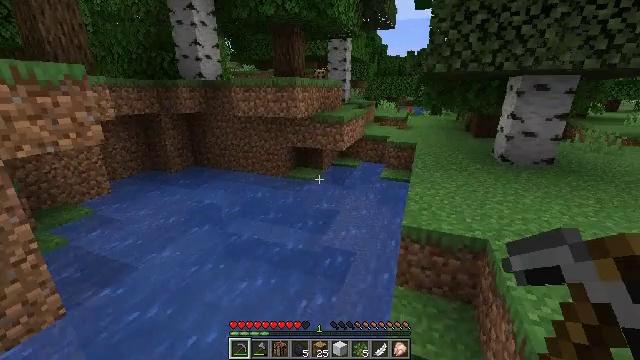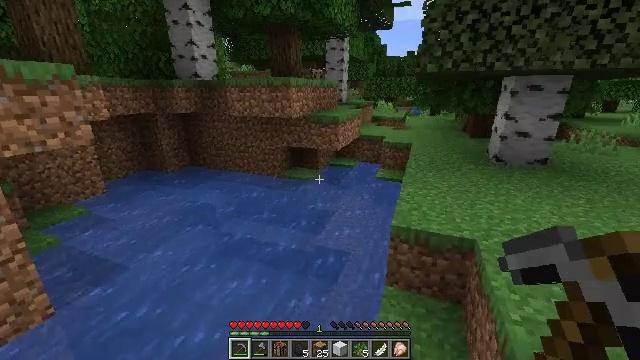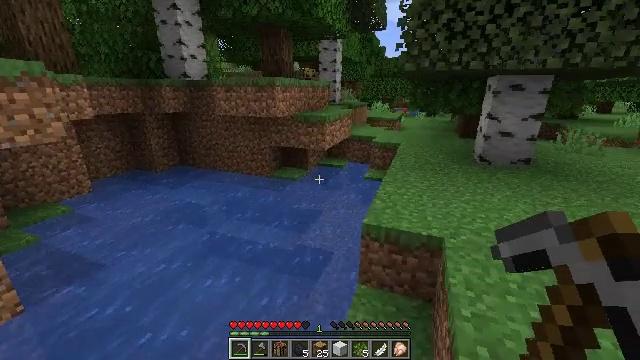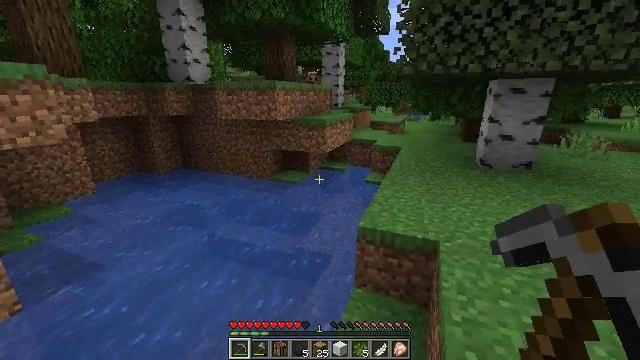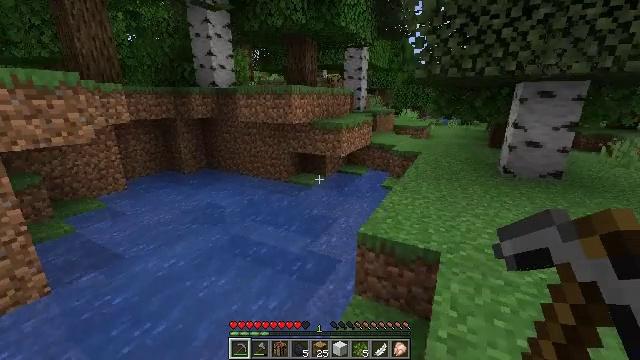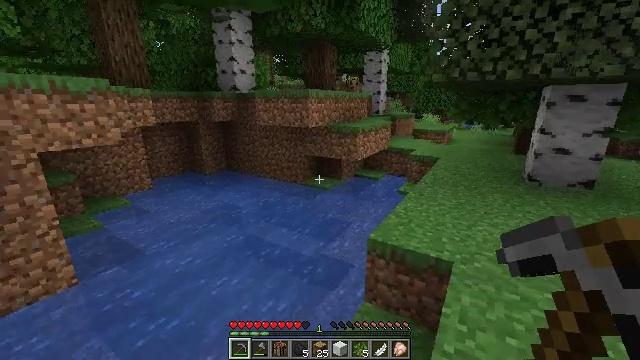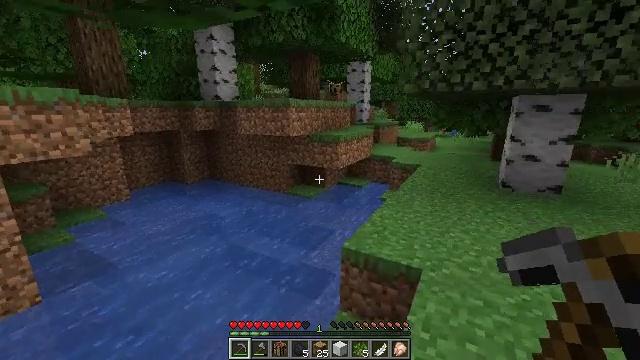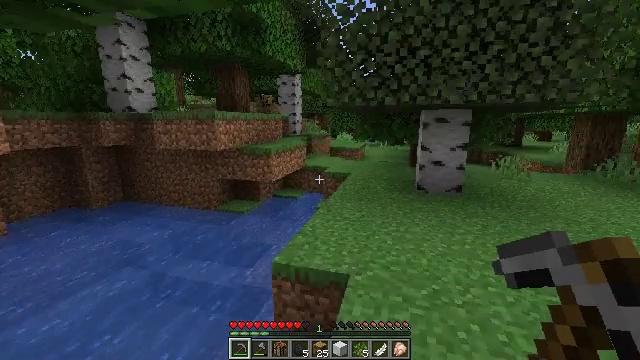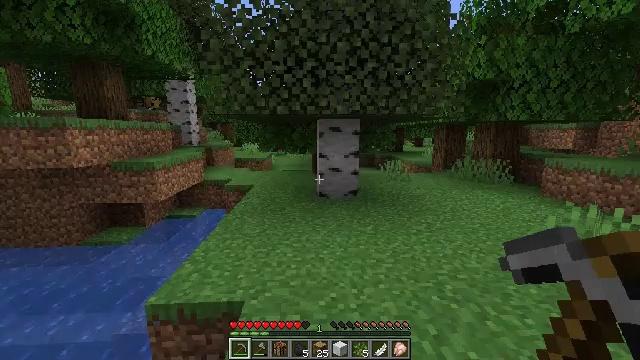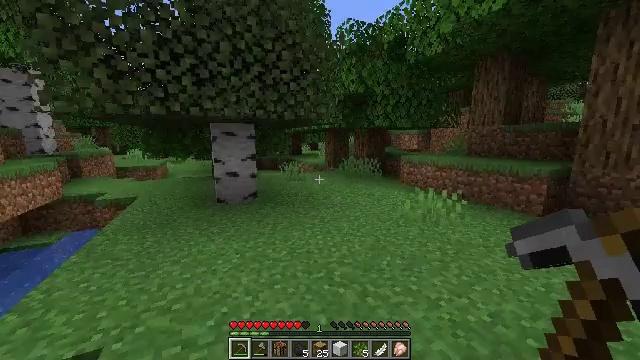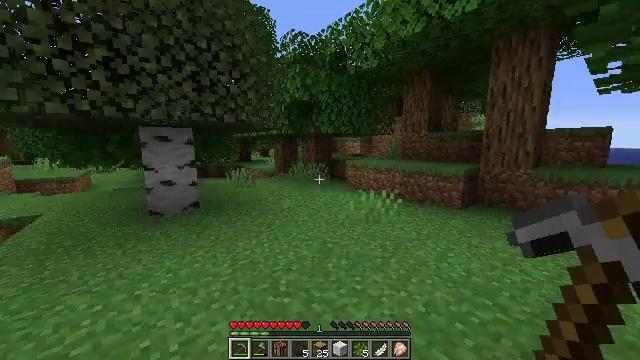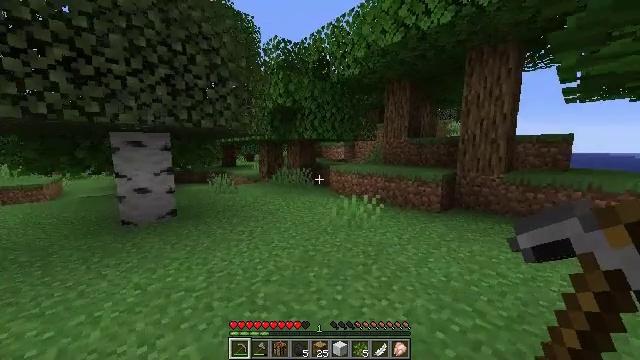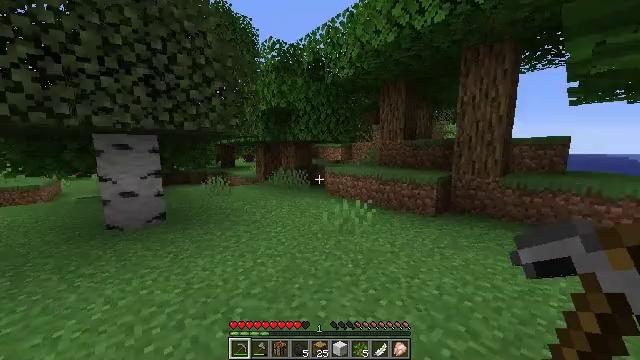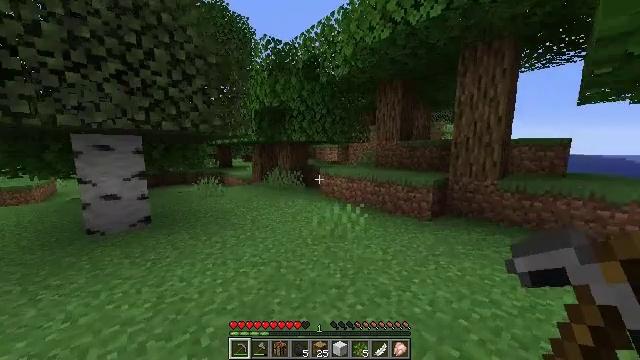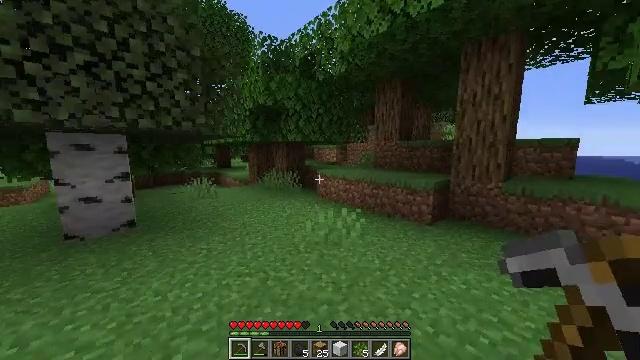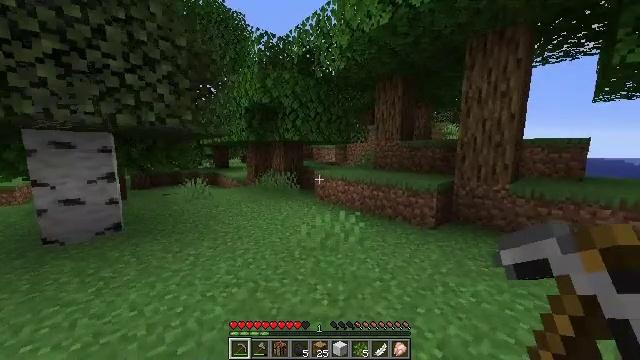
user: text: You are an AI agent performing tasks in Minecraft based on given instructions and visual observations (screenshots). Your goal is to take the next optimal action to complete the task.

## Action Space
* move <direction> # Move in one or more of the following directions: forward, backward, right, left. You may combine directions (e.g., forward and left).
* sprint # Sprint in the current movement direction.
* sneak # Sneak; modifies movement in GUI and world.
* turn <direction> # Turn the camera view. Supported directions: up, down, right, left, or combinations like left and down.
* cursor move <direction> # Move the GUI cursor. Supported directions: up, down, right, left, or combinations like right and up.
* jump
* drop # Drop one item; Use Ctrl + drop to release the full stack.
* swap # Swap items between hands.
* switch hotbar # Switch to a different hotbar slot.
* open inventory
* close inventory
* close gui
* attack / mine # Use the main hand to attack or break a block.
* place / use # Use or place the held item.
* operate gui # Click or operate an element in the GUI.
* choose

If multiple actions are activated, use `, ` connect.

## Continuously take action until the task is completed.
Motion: motion action
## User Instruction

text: Hunt fish.
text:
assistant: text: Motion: move right
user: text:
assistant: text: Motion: move right
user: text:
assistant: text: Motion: move right, turn left
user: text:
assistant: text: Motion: move right, turn left
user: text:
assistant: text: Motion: move right, turn left
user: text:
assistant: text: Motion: move right, turn right and up
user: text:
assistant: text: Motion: move forward and move right, turn right and up
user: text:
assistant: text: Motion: move forward and move right, sprint, turn right and up
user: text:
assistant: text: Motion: move forward and move right, sprint, turn right
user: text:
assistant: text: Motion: move forward and move right, sprint, turn right and up
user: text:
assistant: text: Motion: move forward and move right, sprint, turn right and up
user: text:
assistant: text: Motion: move forward and move right, sprint
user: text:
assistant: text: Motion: move forward, sprint
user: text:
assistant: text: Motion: move forward, sprint
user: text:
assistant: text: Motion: move forward, sprint
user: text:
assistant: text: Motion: move forward, sprint
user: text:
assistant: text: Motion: move forward, sprint, turn left
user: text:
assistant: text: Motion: move forward, sprint, turn left
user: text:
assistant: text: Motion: move forward and move right, sprint
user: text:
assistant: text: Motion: move forward and move right, sprint
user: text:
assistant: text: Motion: move forward and move right, sprint
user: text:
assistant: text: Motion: move forward and move right, sprint
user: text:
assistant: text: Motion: move forward and move right, sprint
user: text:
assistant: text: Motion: move forward and move right, sprint
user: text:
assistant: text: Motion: move forward and move right, sprint
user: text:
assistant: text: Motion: move forward and move right, sprint
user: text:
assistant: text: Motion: move forward, sprint
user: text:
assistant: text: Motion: move forward, sprint
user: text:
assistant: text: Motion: move forward, sprint, turn right
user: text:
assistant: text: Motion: move forward and move right, sprint, turn right, jump